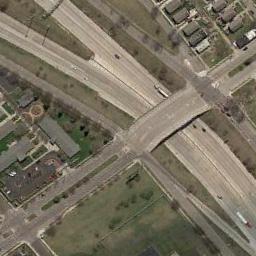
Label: overpass